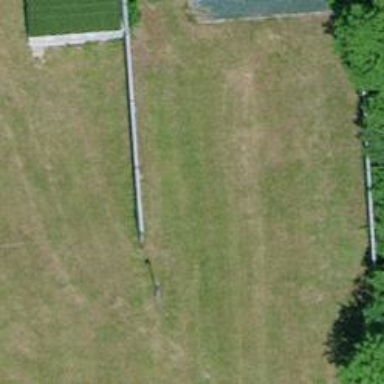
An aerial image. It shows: Shooting sport area.